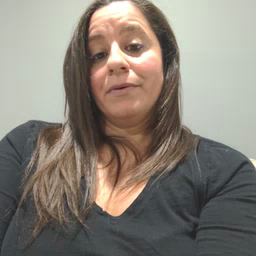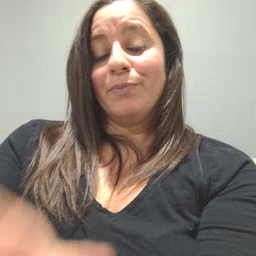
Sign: pretend